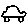
Label: car